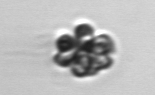
Label: Corymbellus